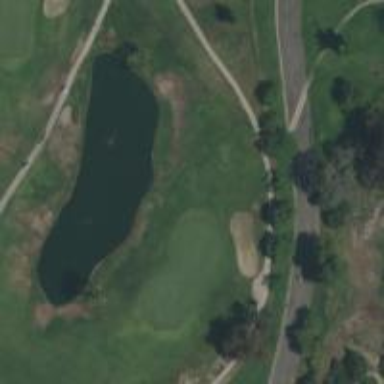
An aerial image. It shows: View of golf hole.